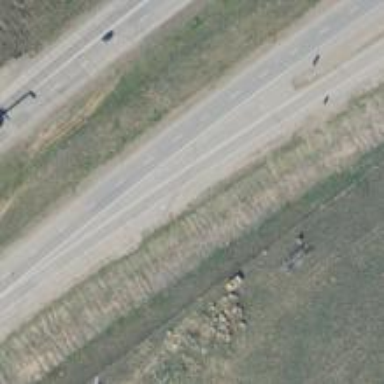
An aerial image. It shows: Asphalt motorway.